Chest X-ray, PA view. Patient: 10 years old, sex F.
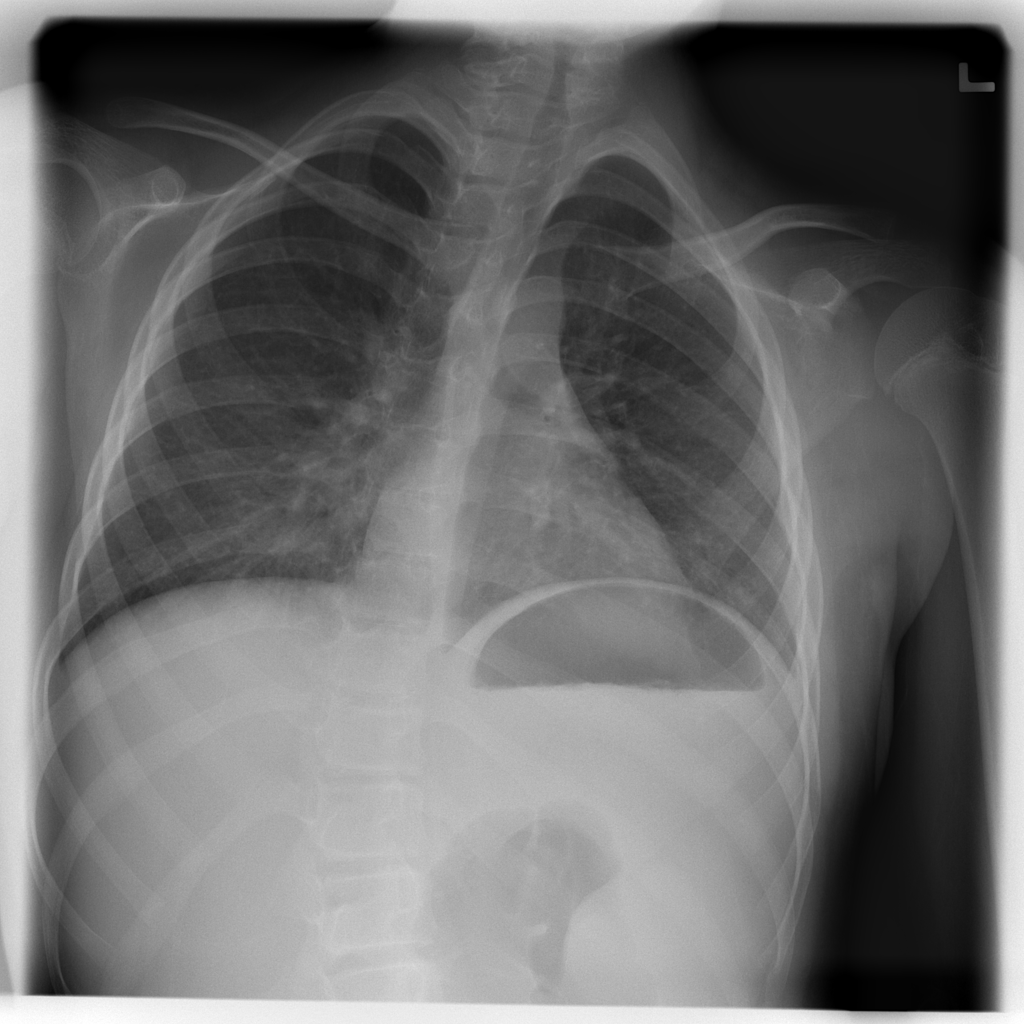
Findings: No Finding